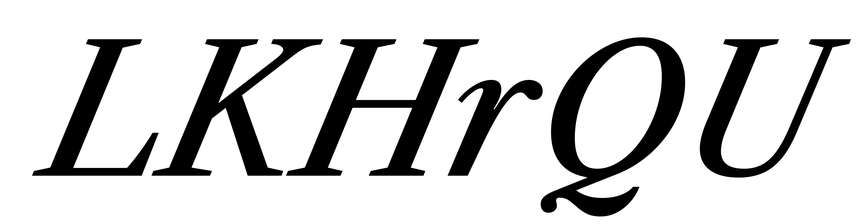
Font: LibreCaslonText-Italic_Medium_Italic